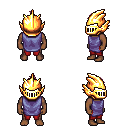
a pixel art fantasy rpg character, male body template, human, dark skin, chain tabard jacket, red pants, white blonde mohawk hairstyle, gold helm, four views (front, back, left, right), 2x2 character sprite sheet, small pixel art, hard edges, no anti-aliasing